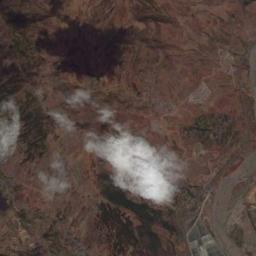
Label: cloud